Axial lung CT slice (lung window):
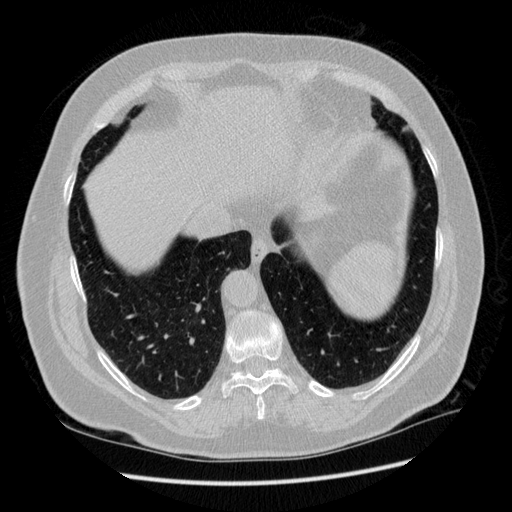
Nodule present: no